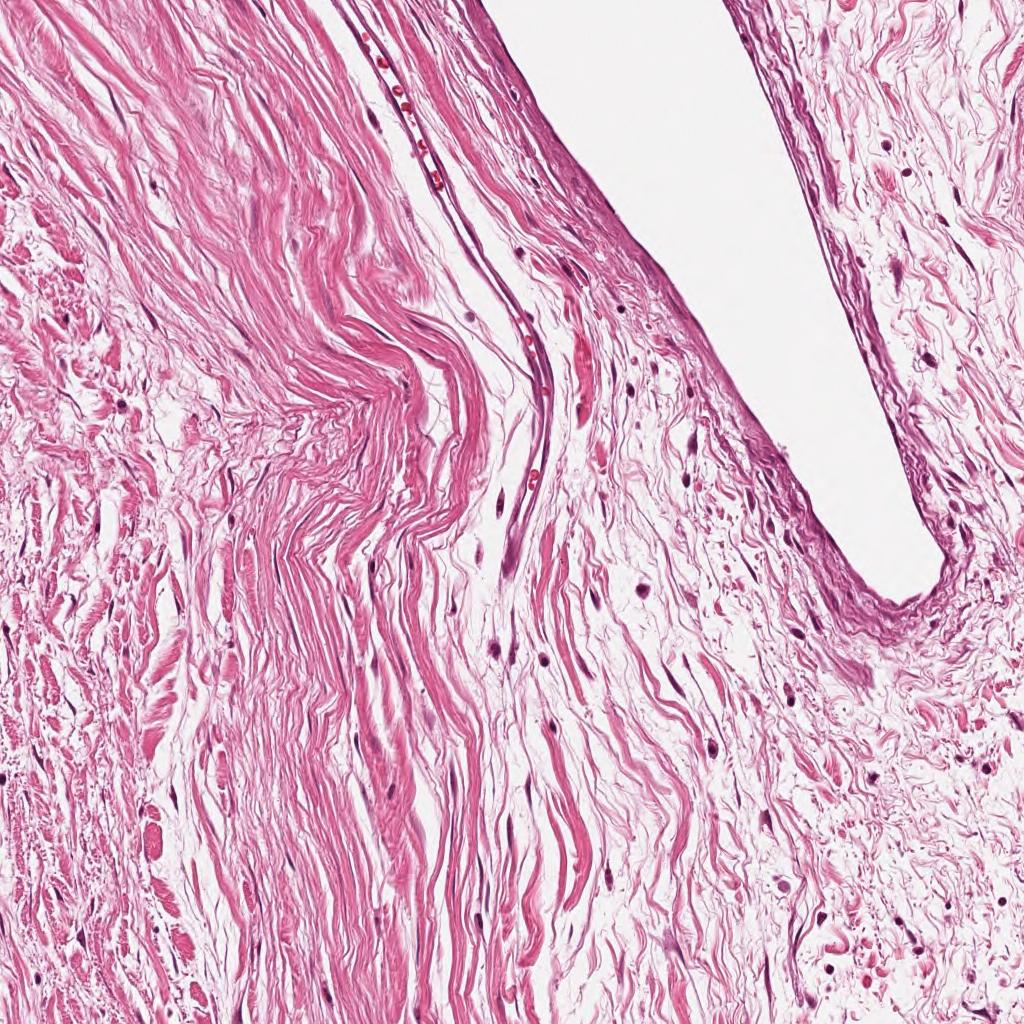
Label: Non-Tumor